Interaction volume radius: 10 \u00c5
Interaction volume height: 20 \u00c5
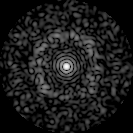
Disorder parameter: 0.8269